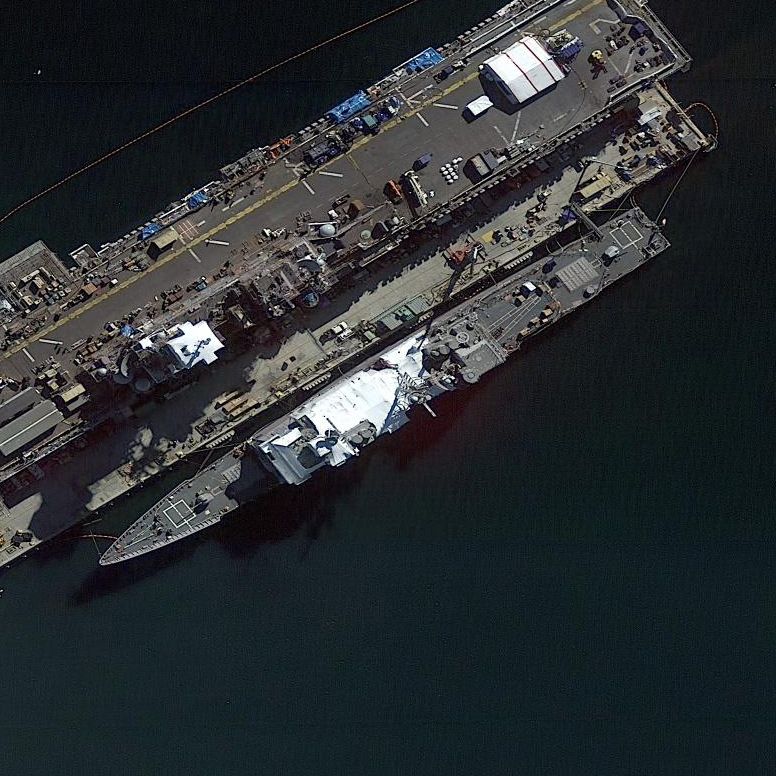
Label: cruiser